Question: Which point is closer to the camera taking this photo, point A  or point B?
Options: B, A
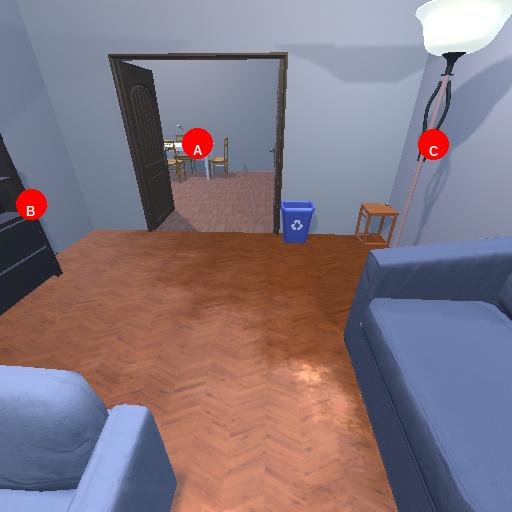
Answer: B